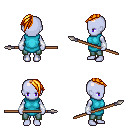
a pixel art fantasy rpg character, female body template, dark elf, purple skin, teal tunic, teal pants, light blonde long mohawk hairstyle, white cloth bracers, spear, four views (front, back, left, right), 2x2 character sprite sheet, small pixel art, hard edges, no anti-aliasing